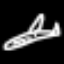
Label: airplane